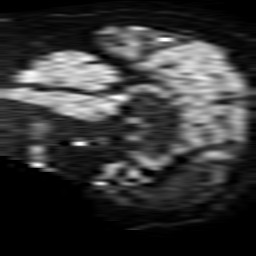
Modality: TRACE
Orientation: sagittal
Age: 68
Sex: female
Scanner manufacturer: philips
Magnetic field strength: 1.5 T
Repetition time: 3.396 s
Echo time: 0.09411 s